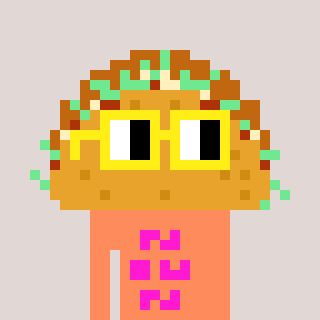
a pixel art character with square yellow glasses, a taco-shaped head and a peachy-colored body on a warm background